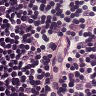
Metastatic tissue present: no